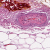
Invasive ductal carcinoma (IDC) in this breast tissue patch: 0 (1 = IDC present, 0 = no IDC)